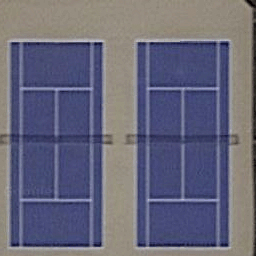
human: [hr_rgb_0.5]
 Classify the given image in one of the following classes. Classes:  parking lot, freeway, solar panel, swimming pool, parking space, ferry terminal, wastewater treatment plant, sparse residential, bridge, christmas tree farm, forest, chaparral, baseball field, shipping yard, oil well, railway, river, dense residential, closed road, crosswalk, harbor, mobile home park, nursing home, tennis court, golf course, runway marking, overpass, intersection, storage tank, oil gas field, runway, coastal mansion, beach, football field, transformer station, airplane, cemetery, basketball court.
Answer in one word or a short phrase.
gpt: tennis court